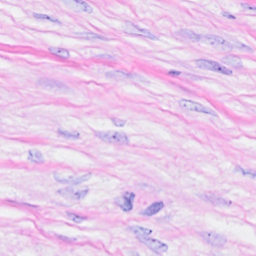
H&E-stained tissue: Breast